Brain MRI, t2w sequence, axial 2D slice.
Patient: age 45, sex F, weight 90 kg, height 1.9 m
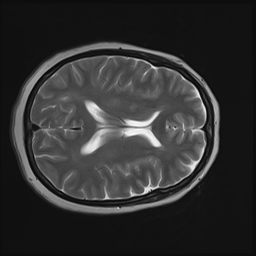